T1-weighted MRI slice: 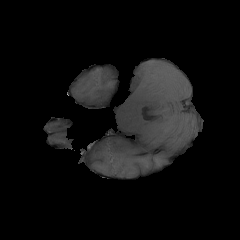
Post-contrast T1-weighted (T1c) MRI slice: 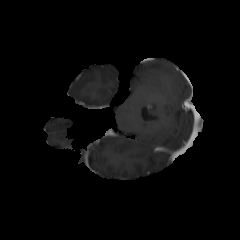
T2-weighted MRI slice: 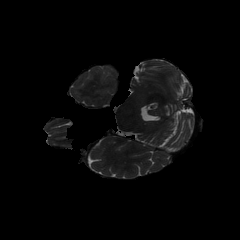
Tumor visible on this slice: no